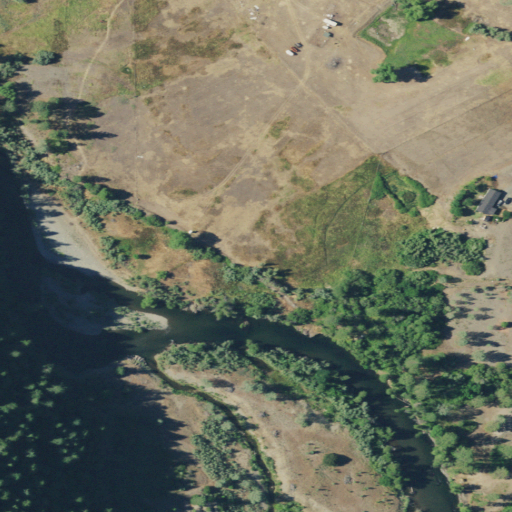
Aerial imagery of plain(s) in California named Steiner Flat containing shrub, grassland, evergreen forest, and open development